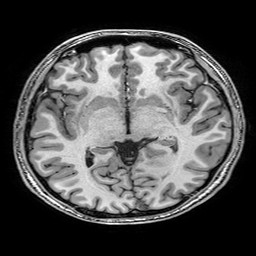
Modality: T1w
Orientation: coronal
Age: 22
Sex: male
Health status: healthy